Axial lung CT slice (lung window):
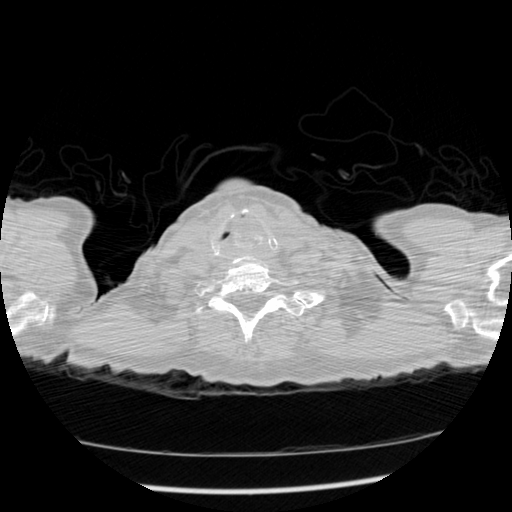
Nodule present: no